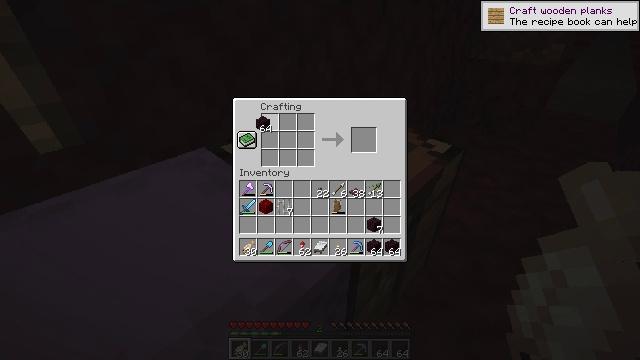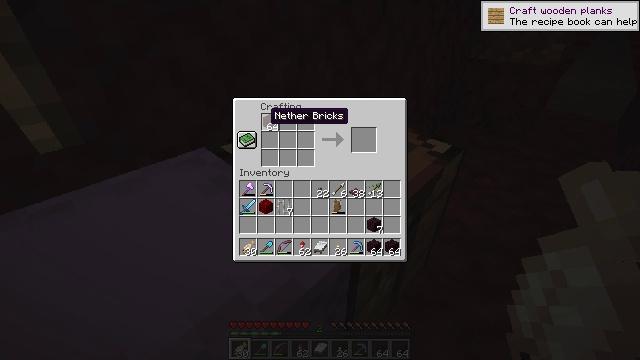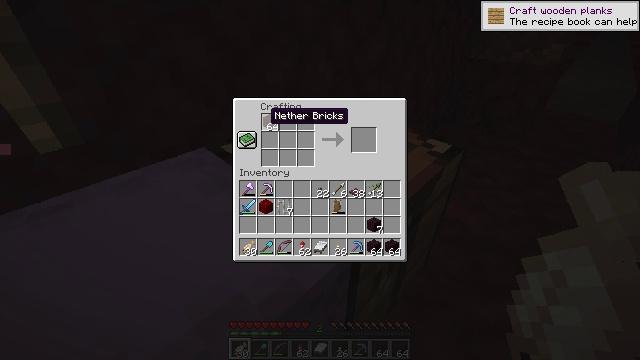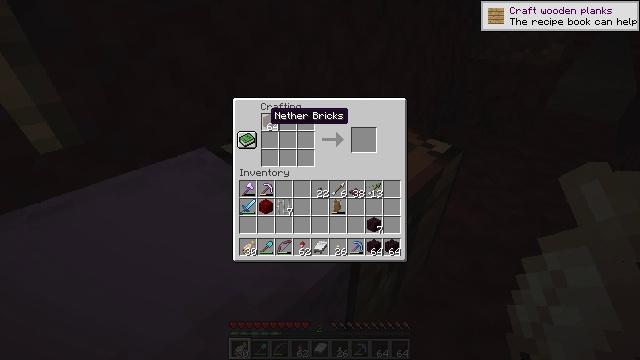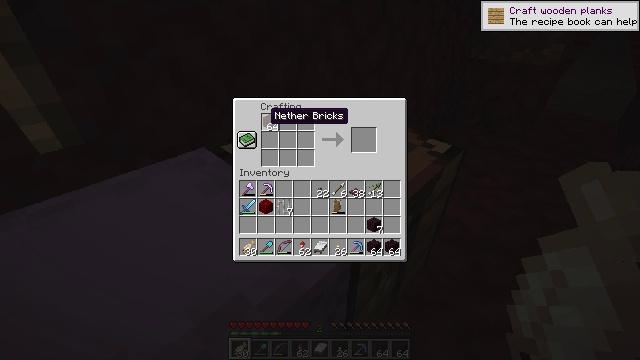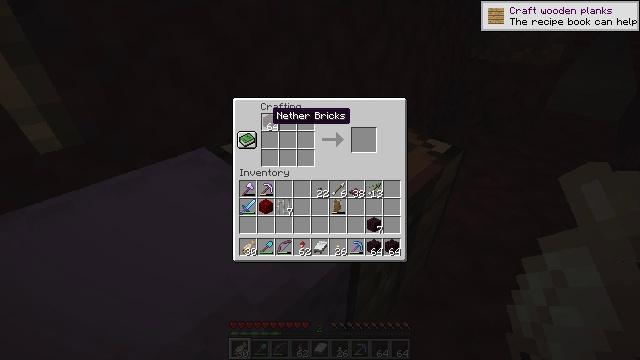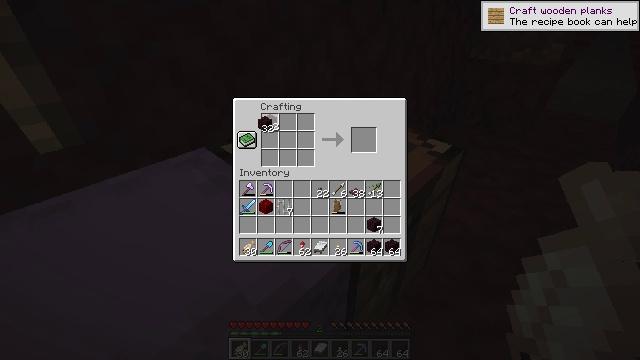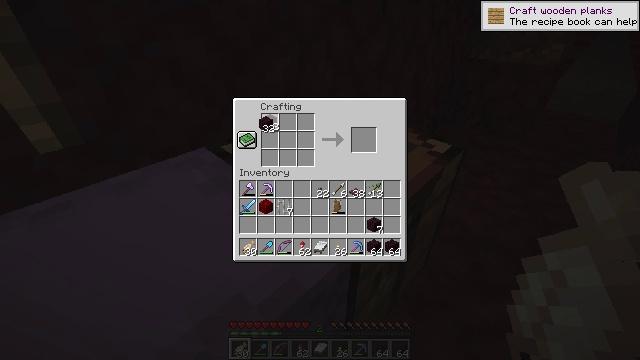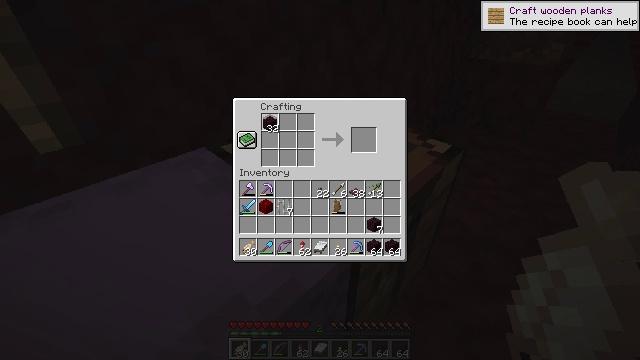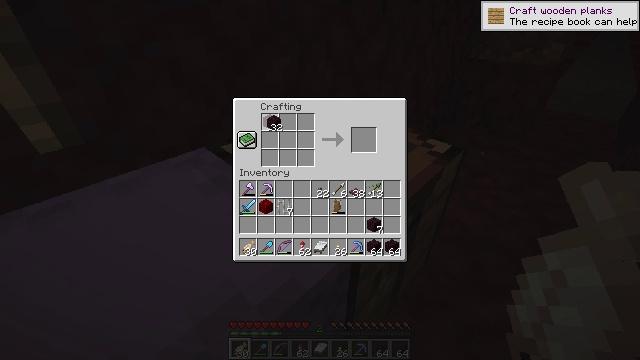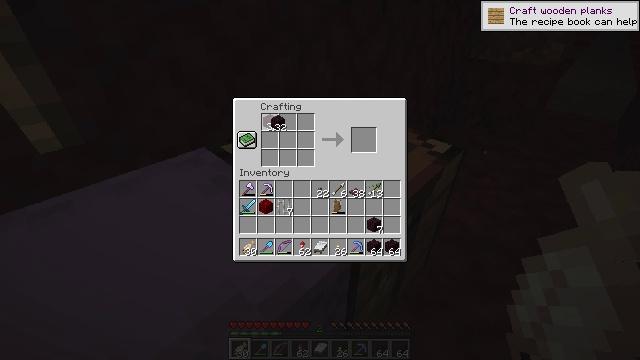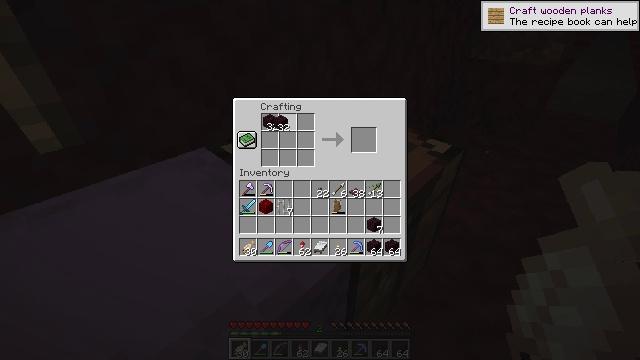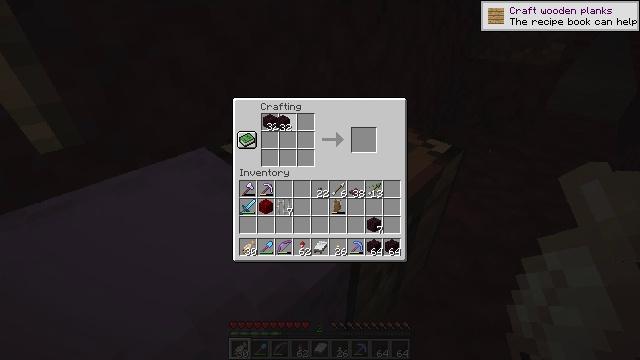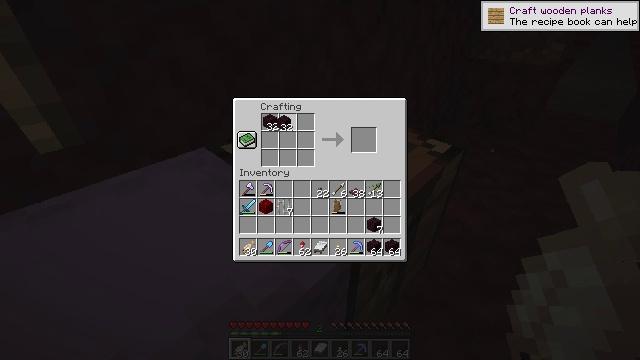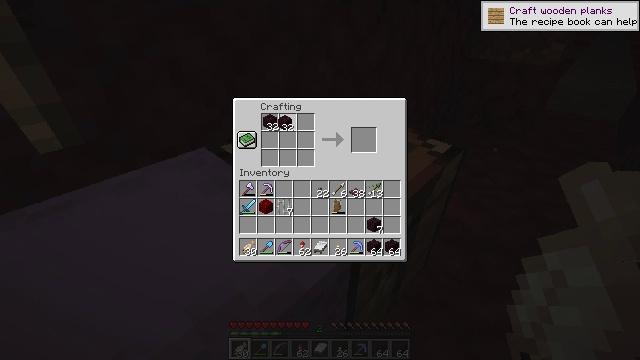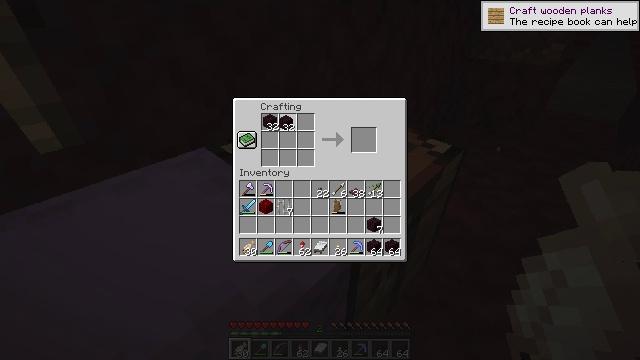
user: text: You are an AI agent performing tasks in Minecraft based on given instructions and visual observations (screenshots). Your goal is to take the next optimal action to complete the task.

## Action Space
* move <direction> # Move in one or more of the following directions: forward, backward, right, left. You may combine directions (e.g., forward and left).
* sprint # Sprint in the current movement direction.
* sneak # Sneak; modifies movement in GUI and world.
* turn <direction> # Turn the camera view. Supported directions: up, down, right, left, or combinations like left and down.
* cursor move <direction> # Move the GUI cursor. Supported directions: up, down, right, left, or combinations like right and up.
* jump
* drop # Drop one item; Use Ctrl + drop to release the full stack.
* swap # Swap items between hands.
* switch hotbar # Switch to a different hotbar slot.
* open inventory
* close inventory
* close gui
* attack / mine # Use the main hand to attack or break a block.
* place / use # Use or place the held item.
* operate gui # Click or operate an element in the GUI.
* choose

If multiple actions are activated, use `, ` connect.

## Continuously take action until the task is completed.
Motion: motion action
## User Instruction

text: Make a nether brick slab in the crafting table.
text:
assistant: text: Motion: no_op
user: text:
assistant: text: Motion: no_op
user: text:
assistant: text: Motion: no_op
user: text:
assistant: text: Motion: no_op
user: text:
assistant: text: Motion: no_op
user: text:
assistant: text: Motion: choose
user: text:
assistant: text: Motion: choose
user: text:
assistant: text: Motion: no_op
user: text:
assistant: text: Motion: no_op
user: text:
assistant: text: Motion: no_op
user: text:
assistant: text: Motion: no_op
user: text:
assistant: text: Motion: no_op
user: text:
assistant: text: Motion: no_op
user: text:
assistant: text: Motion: operate gui
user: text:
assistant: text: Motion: operate gui
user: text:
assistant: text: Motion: operate gui
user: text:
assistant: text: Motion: no_op
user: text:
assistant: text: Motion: no_op
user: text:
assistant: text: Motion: no_op
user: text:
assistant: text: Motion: choose
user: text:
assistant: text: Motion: choose
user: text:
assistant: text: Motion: choose
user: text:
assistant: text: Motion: cursor move right
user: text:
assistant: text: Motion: cursor move right
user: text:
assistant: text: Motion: no_op
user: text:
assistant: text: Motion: no_op
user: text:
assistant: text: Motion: no_op
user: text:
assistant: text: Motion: operate gui
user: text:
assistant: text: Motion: operate gui
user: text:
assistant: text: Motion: no_op